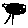
Label: tree